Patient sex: M
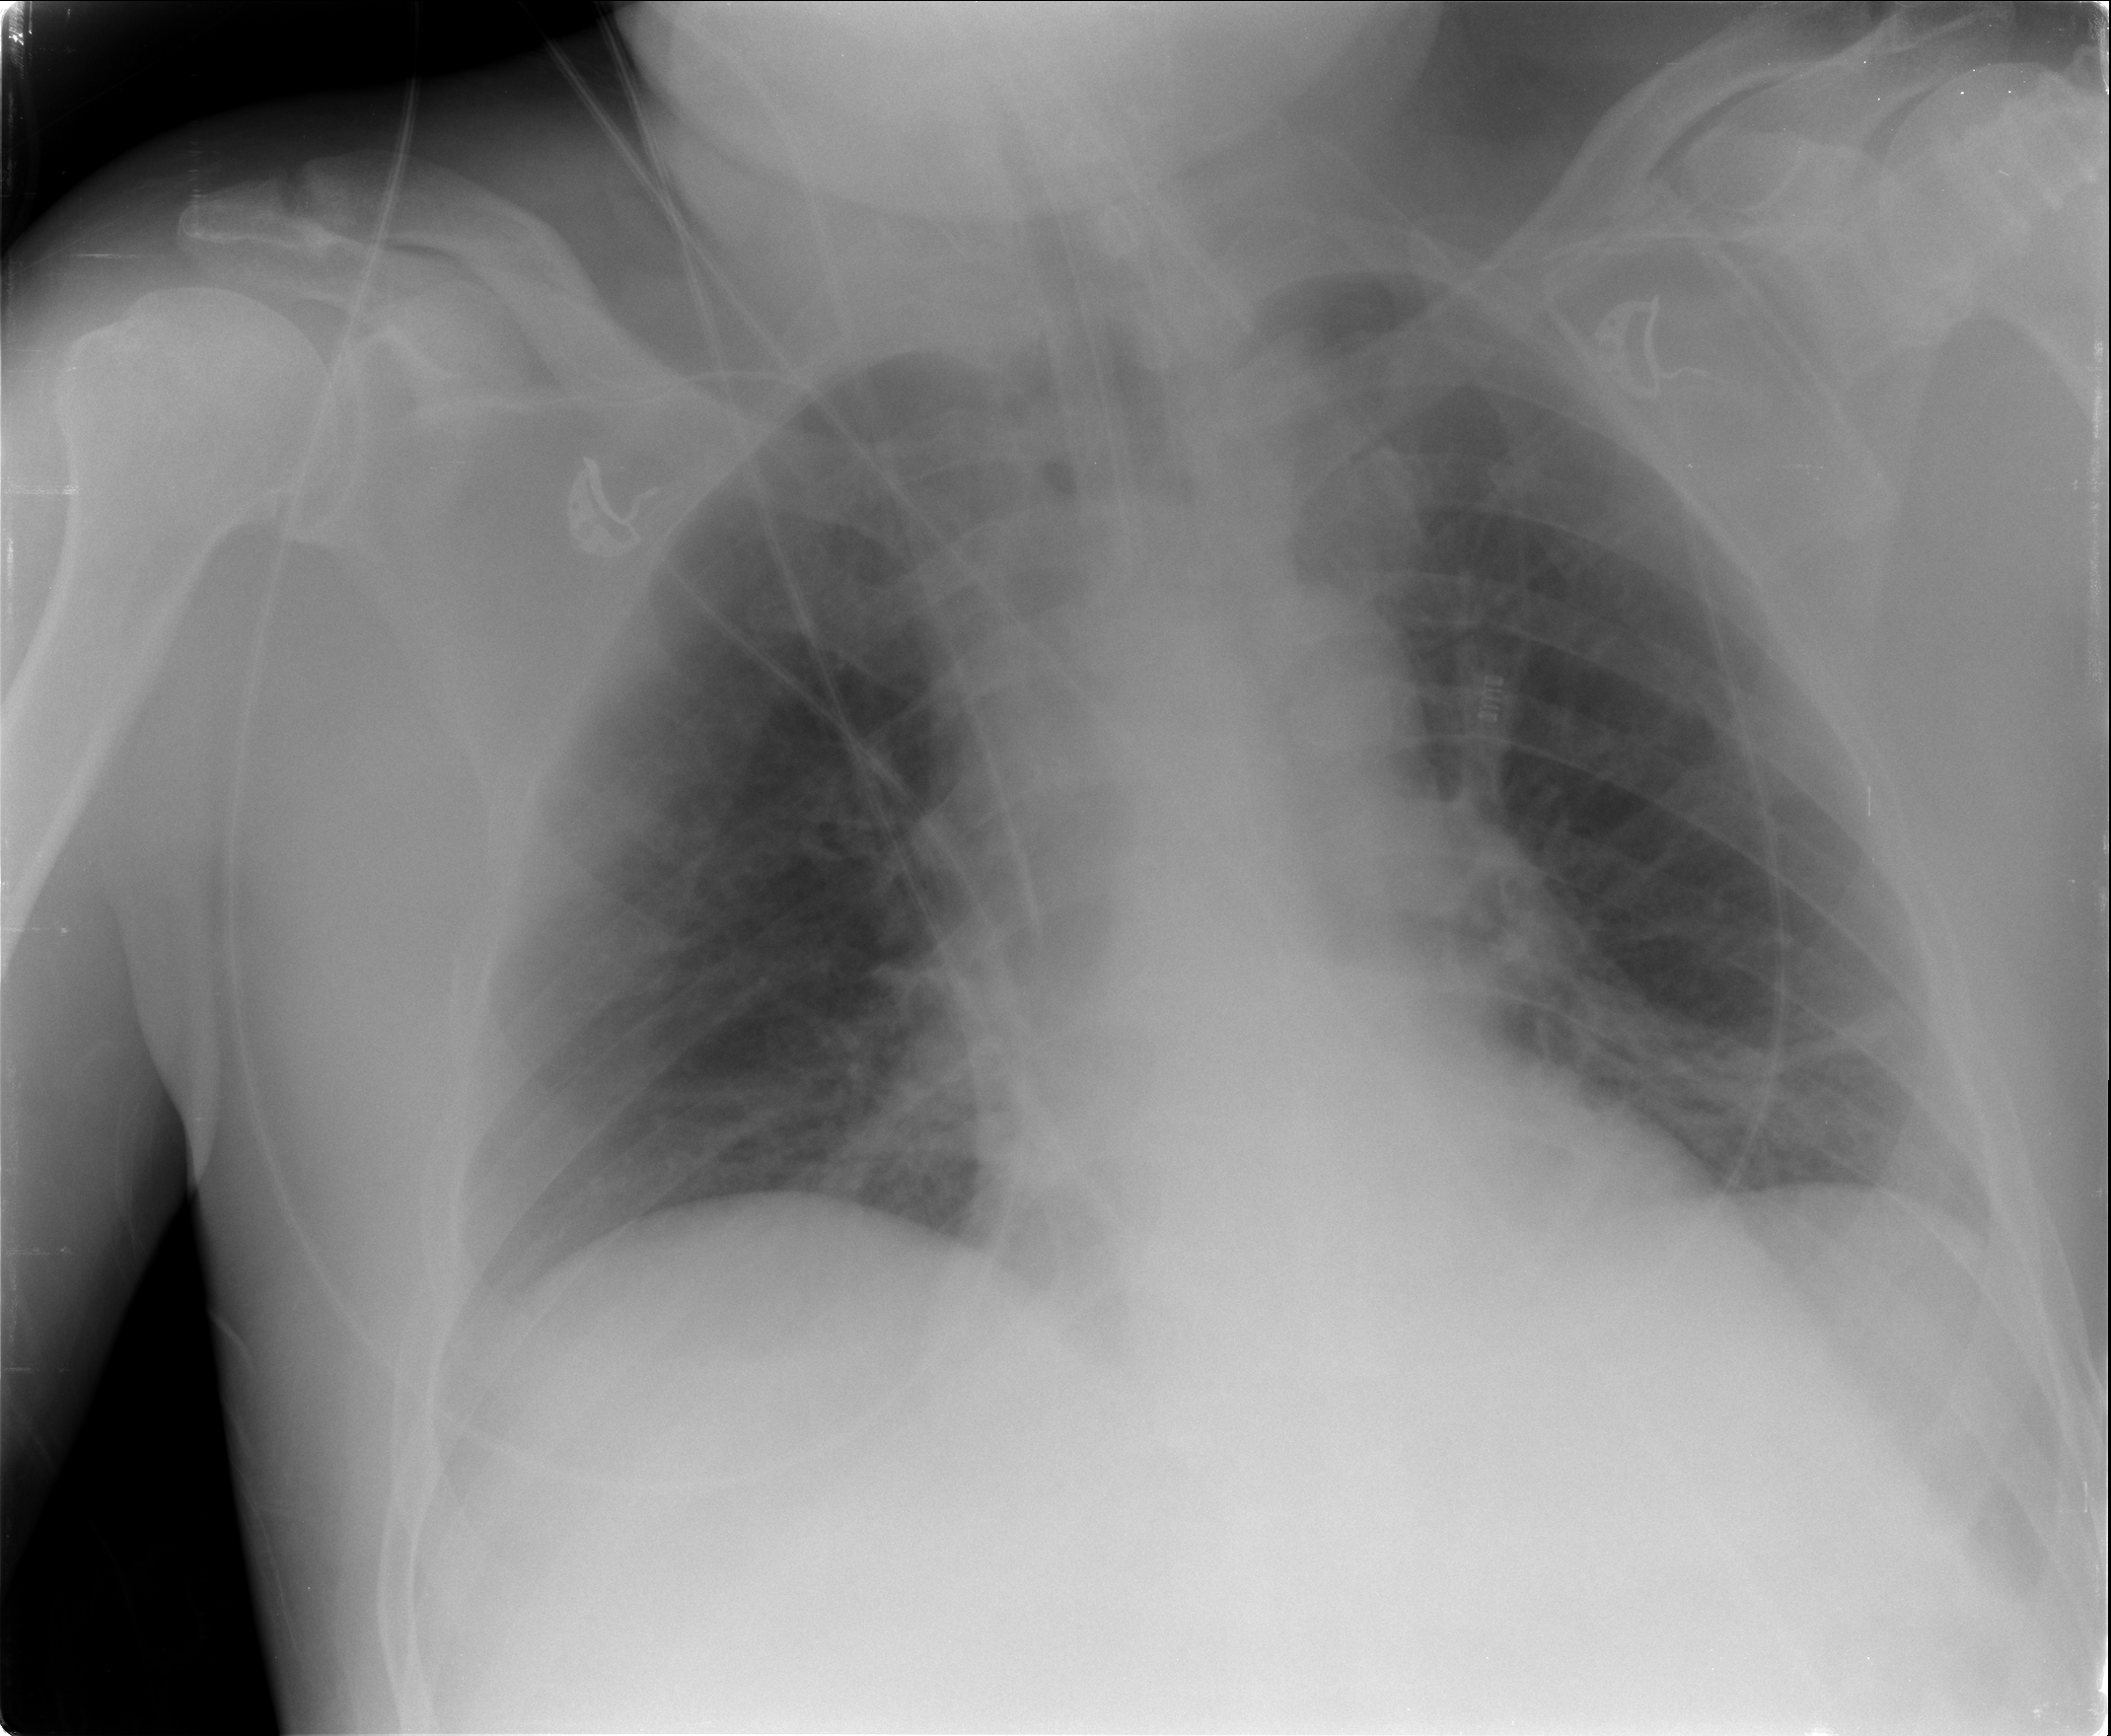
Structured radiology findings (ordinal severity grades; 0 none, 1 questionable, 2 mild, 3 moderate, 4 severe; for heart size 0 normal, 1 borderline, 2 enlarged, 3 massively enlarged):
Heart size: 0
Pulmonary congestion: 1
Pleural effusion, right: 0
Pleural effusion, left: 0
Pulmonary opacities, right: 0
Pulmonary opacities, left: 0
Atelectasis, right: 0
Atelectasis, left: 0